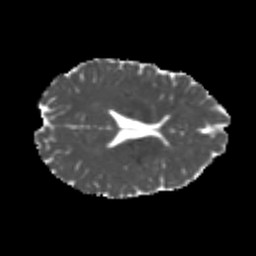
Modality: MD
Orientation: axial
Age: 25
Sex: female
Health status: healthy
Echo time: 0.074 s